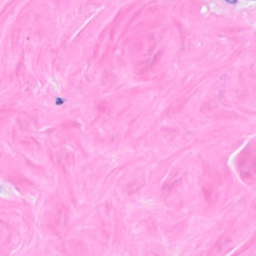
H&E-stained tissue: Breast